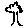
Label: tree